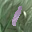
Label: 1